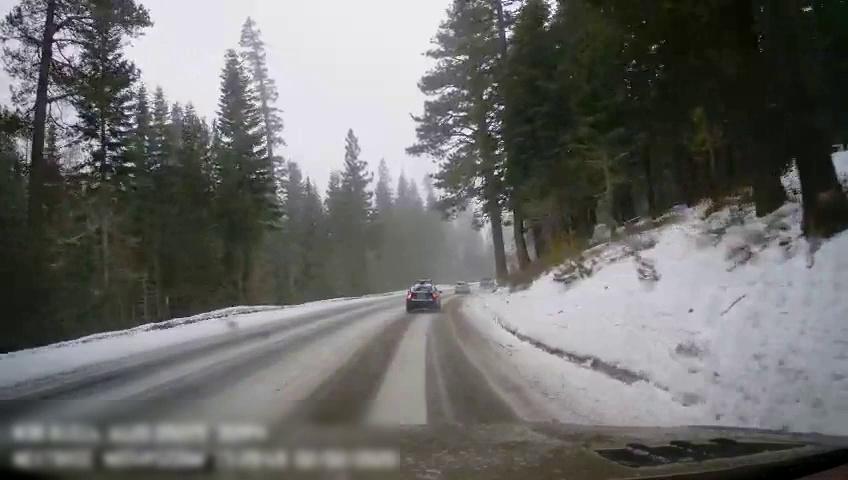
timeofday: Day
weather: Snowy
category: Drivable Space
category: Vehicles | SUV
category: Vehicles | Car
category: Vehicles | SUV